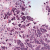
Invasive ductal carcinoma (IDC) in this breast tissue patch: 1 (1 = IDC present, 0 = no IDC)